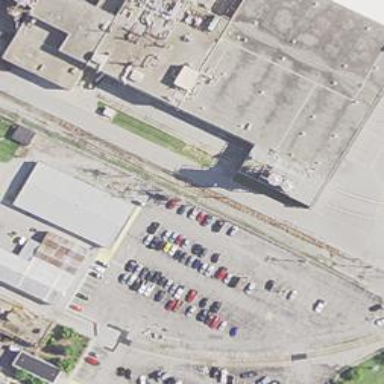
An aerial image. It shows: Railway spur service.